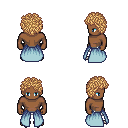
a pixel art fantasy rpg character, male body template, human, dark skin, overskirt, white pants, light blonde curly afro hairstyle, metal boots, four views (front, back, left, right), 2x2 character sprite sheet, small pixel art, hard edges, no anti-aliasing